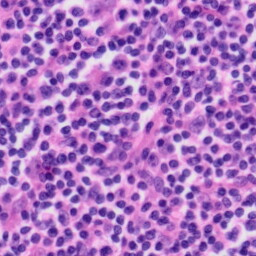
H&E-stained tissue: Tonsil